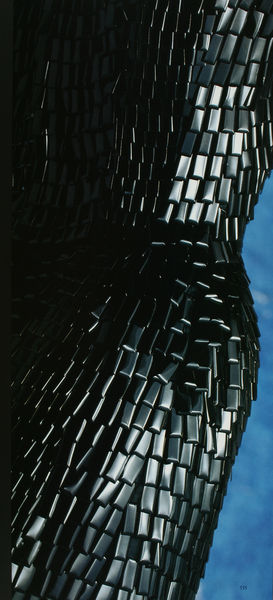
Titel: Cocktailkleid
Künstler: Cristobal Balenciaga
Standort: Kyoto (Japan)
Institution: Kyoto Costume Institute
Schlagwörter: blau, dunkel, gemälde, haut, himmel, körper, schatten, ausschnitt, fenster, frau, glas, grau, hintergrund, kleid, licht, rücken, schwarz, säule, dame, gebäude, park, hochformat, mode, muster, rock, architektur, kleidung, silber, steine, bild, spiegelung, figur, gewand, stoff, blas, rund, schuppen, skulptur, hellblau, taille, welle, wellen, modell, italien, abstrakt, modern, formen, matt, weiblich, nahaufnahme, reflexe, glanz, glänzen, glänzend, metall, plastik, fotorealistisch, abendkleid, foto, fotografie, photographie, rechtecke, schimmer, spiel, fotorealismus, panzer, rechteck, oberfläche, denkmal, hinten, torso, form, künstlerin, ritter, rüstung, bekleidung, puppe, organisch, wellig, fragment, geometrisch, fisch, totenkopf, silbern, schiefer, hüfte, leder, neutral, florenz, geschichtet, spiegelungen, platten, konkav, konvex, fließen, fotographie, stahl, objekt, rundung, design, vierecke, reflektierend, tailliert, reptil, glieder, installation, domino, schutz, hohl, tief, schuppe, wölbung, lücken, postmodern, kimmel, unikat, metallisch, spiegelnd, lähmung, dior, joop, damenmode, pailletten, kunststoff, hülle, plättchen, hochformatig, reinhard, teille, einzelteile, gummi, hundertwasser, glätte, schuppenpanzer, figurbetont, rüctung, aufgenäht, latex, architektin, außenhaut, bilod, einteiler, gewöbt, glänzemd, gummiplaten, kettenartig, klid, lackplatten, lakritz, lichtreflektion, monchrom, nanni, outdoor, schuippen, unregelmäßigkeit, vixer